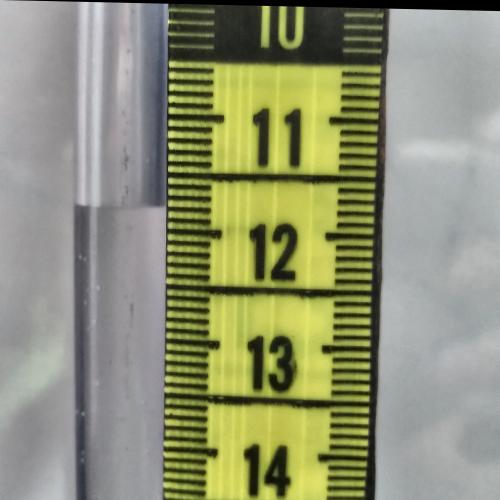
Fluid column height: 11.8 cm